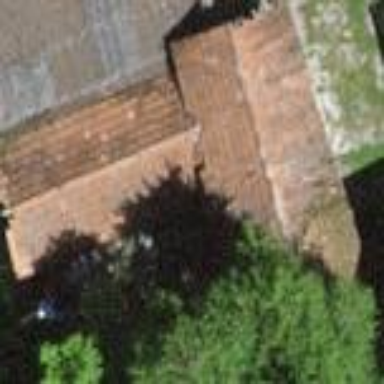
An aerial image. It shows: Rural barn.